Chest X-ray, AP view. Patient: 22 years old, sex M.
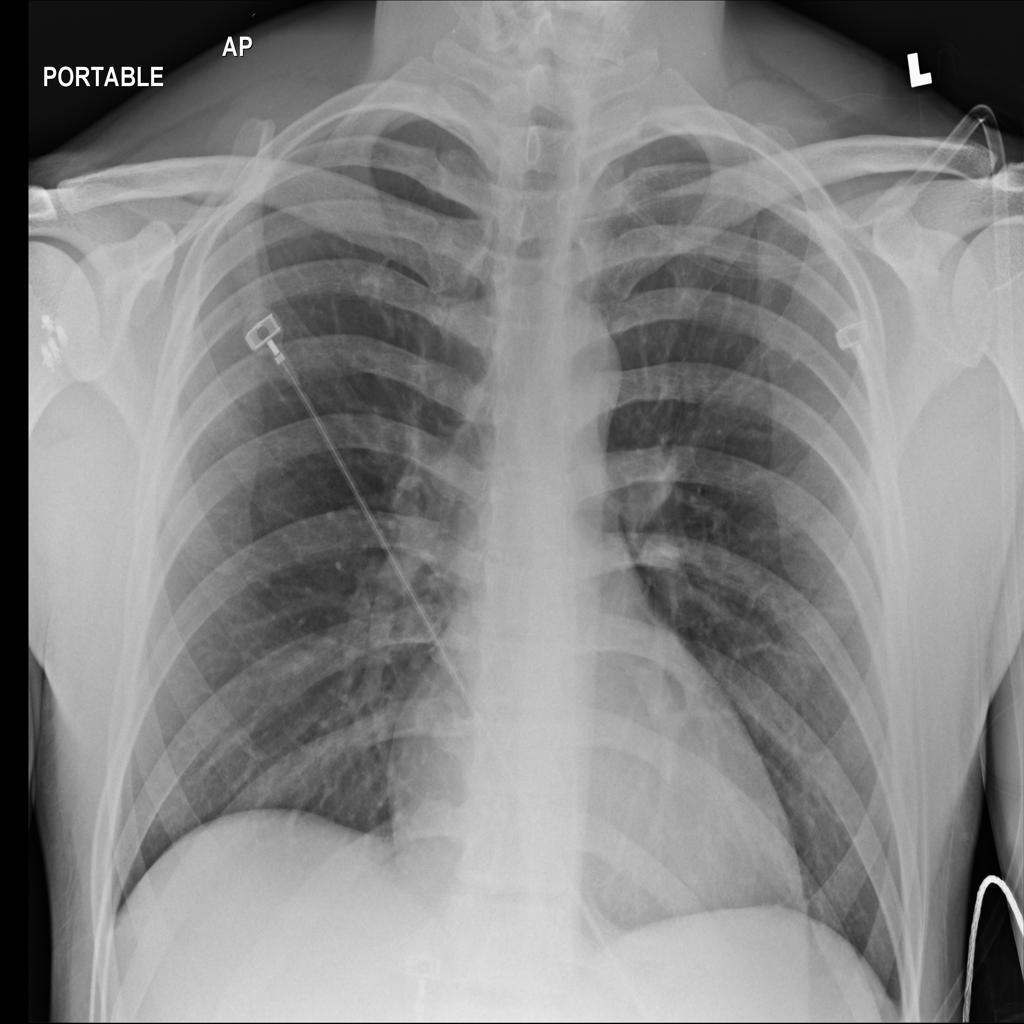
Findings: No Finding